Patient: sex F, age 55
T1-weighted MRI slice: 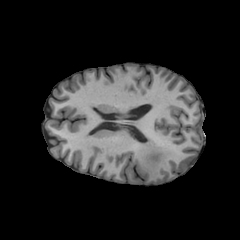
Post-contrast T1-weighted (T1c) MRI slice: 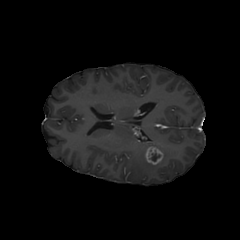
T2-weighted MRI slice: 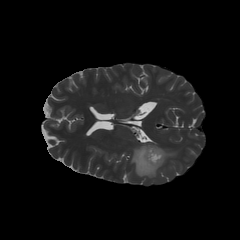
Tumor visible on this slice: yes
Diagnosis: Glioblastoma, IDH-wildtype
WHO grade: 4